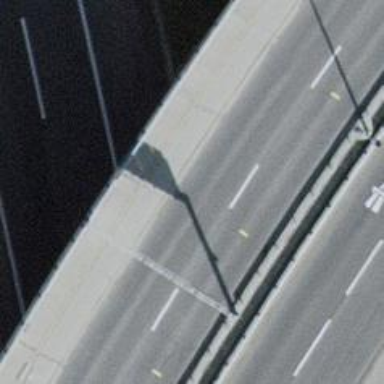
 accommodating both sidewalk and cycleway."